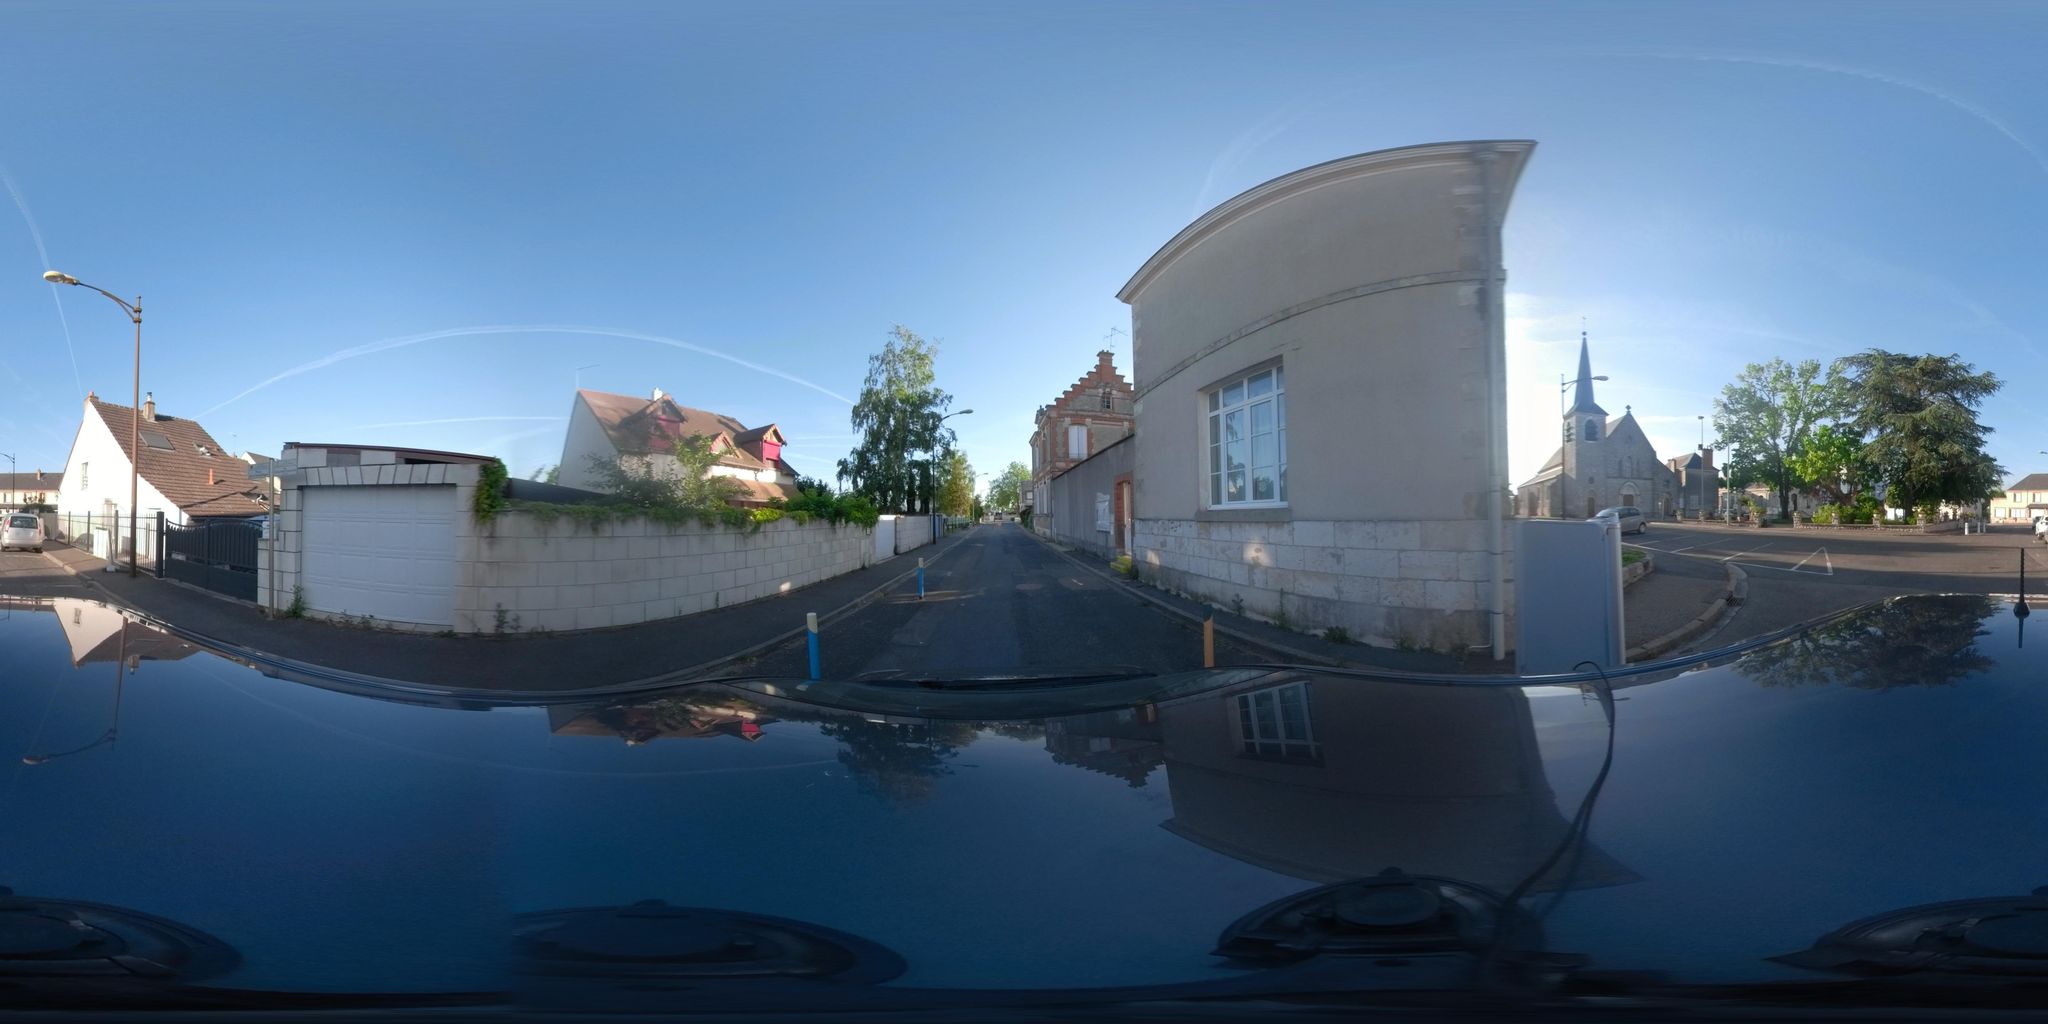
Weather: clear
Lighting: day
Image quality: good
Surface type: cycling surface
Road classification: residential, pedestrian
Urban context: urban centre
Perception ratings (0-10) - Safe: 1.27, Lively: 3.95, Beautiful: 6.32, Boring: 7.58, Depressing: 3.66, Wealthy: 2.63